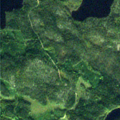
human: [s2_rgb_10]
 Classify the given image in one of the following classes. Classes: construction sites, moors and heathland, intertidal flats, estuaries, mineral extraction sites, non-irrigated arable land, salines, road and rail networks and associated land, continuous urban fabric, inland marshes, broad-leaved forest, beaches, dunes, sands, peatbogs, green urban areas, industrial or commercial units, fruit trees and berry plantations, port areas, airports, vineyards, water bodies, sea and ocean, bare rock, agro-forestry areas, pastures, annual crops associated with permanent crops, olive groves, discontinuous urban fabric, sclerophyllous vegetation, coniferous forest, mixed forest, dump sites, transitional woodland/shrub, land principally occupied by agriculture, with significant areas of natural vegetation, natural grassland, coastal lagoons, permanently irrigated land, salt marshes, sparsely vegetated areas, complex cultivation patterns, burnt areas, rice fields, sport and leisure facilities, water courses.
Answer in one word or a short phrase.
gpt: coniferous forest, mixed forest, water bodies